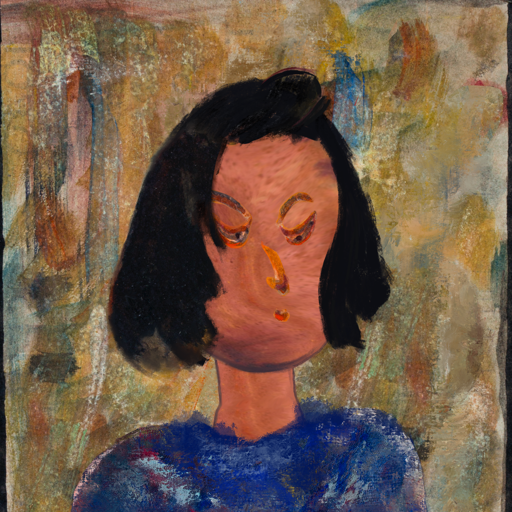
Background: Pipe, Head And Neck Side: Mother_And_Son_Mother, Face Side: Hypocrite, Bust: Irani, Hair Side: Mosgoul, Head Accessory: Blank, Second Necklace: Blank, Necklace: Blank, Baby: Blank